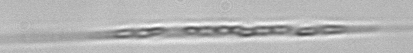
Label: Rhizosolenia